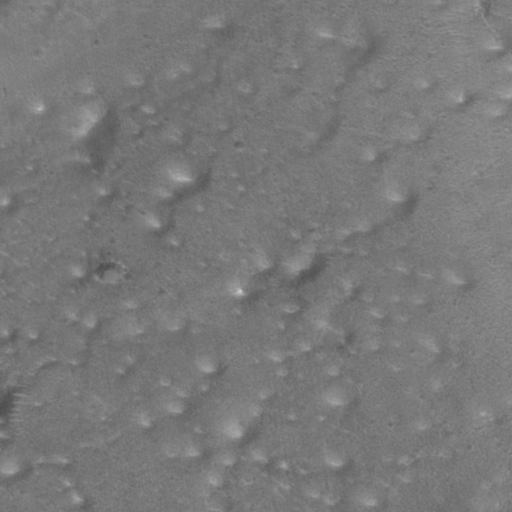
Classes present: Background